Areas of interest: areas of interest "Business Office Building"
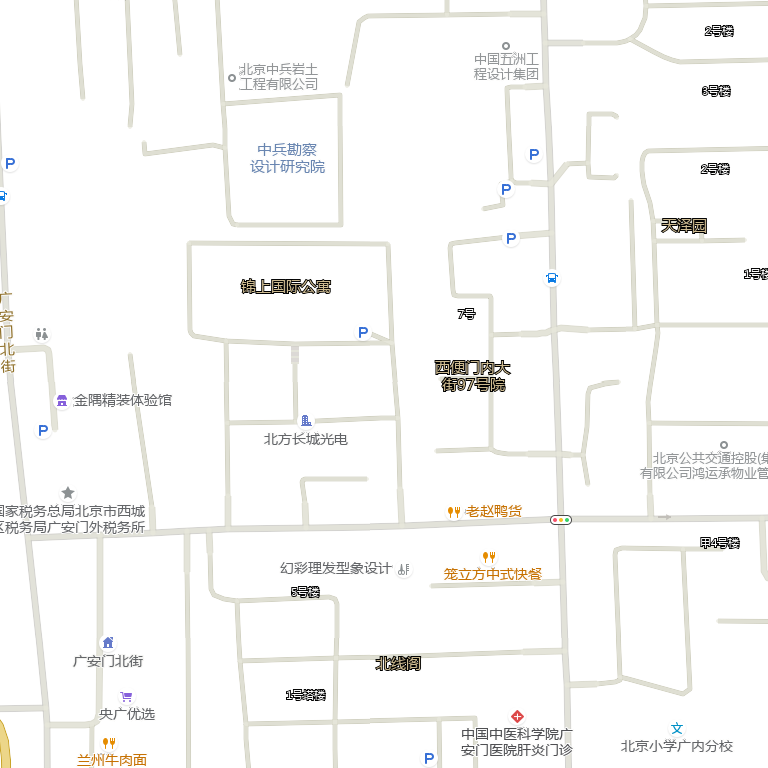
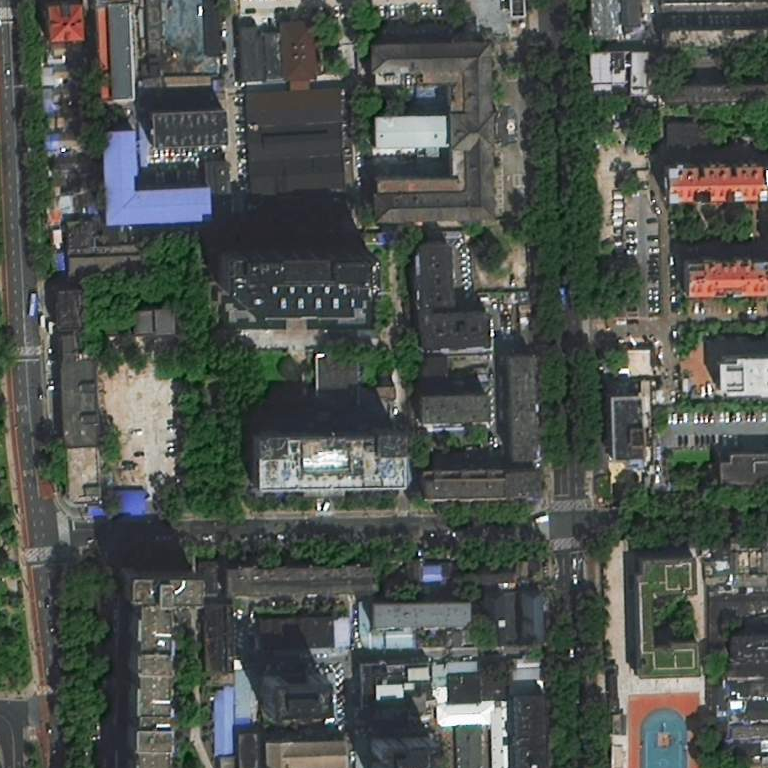